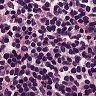
Metastatic tissue present: no